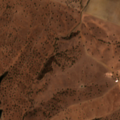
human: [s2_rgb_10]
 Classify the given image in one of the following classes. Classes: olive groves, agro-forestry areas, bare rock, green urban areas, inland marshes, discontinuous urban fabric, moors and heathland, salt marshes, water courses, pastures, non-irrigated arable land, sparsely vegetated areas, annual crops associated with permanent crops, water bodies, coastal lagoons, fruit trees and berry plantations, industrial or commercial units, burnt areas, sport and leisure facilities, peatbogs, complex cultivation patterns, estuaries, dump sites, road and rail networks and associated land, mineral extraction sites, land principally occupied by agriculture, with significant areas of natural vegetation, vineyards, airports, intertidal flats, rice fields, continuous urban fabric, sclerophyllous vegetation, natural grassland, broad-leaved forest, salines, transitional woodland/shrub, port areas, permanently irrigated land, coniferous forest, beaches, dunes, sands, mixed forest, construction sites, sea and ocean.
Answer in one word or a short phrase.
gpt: non-irrigated arable land, permanently irrigated land, agro-forestry areas, water bodies